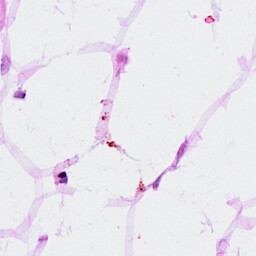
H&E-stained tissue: Breast